四年级 · 算术
列坚式计算。（带 $\star$ 的要验算）

$\star 100-82.13=\quad 37.89+2.4=$

$\star 1081 \div 47=\quad 127 \times 35=$
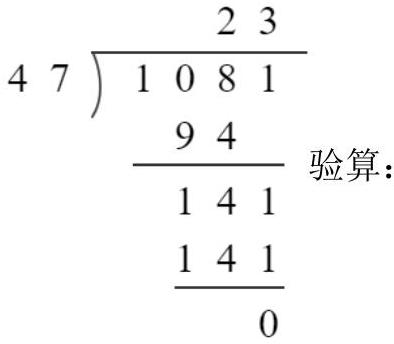
答案: 解$17.87 ; 40.29$

23; 4445

【分析】小数加、减法计算方法: 先把各数的小数点对齐, 再按照整数加、减法的法则进行计算, 最后在得数里对齐横线上的小数点, 点上小数点。减法可以利用“被减数＝差十减数”进行验算。

三位数乘两位数的方法: 先用两位数个位上的数与另一个因数的每一位上的数依次相乘, 所得的积末尾与个位对齐; 再用两位数十位上的数与另一个因数的每一位上的数依次相乘, 所得的积末尾与十位对齐, 再把两次相乘的积加起来。

除数是两位数的除法的笔算法则: 从被除数的最高位除起, 先看被除数的前两位; 如果前两位比除数小, 就要看前三位; 除到被除数的哪一位, 商就写在那一位的上面; 余下的数必须比除数小, 除到被除数的某一位不够除时, 应商 0 占位。没有余数除法可以利用“被除数=除数 $\times$ 商”进行验算。

【详解】 $\star 100-82.13=17.87$

$$
37.89+2.4=40.29
$$

$100.0 \quad 0$
82.13
37.89
$\frac{-82.13}{17.87}$ 验算
$\begin{array}{r}17.87 \\ \hline 100.00\end{array}$
$\begin{array}{r}+\quad 2.40 \\ \hline 40.29\end{array}$

$\star 1081 \div 47=23$

$127 \times 35=4445$

47
127
$\begin{array}{r}23 \\ \hline 141\end{array}$
$\begin{array}{r}35 \\ \hline 635\end{array}$

| 94 |
| :--- |
| 1081 |

| 381 |
| :--- |
| 4445 |